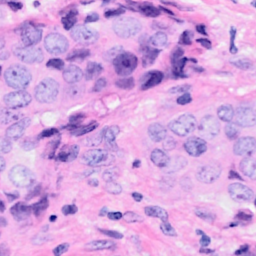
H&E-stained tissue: Breast